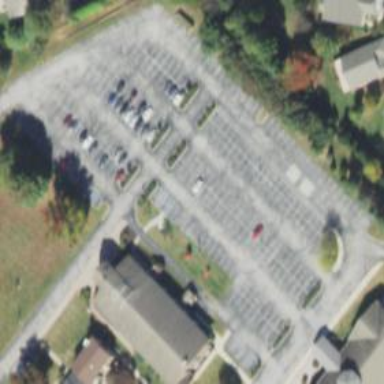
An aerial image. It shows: Parking area.